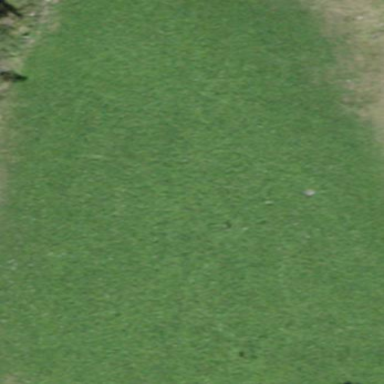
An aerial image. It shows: Beautiful meadow.